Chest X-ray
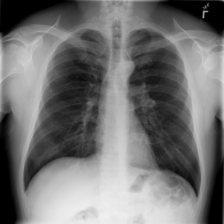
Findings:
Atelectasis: negative
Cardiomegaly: negative
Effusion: negative
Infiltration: negative
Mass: negative
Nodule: negative
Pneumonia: negative
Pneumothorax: negative
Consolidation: negative
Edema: negative
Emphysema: negative
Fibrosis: negative
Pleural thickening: negative
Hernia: negative